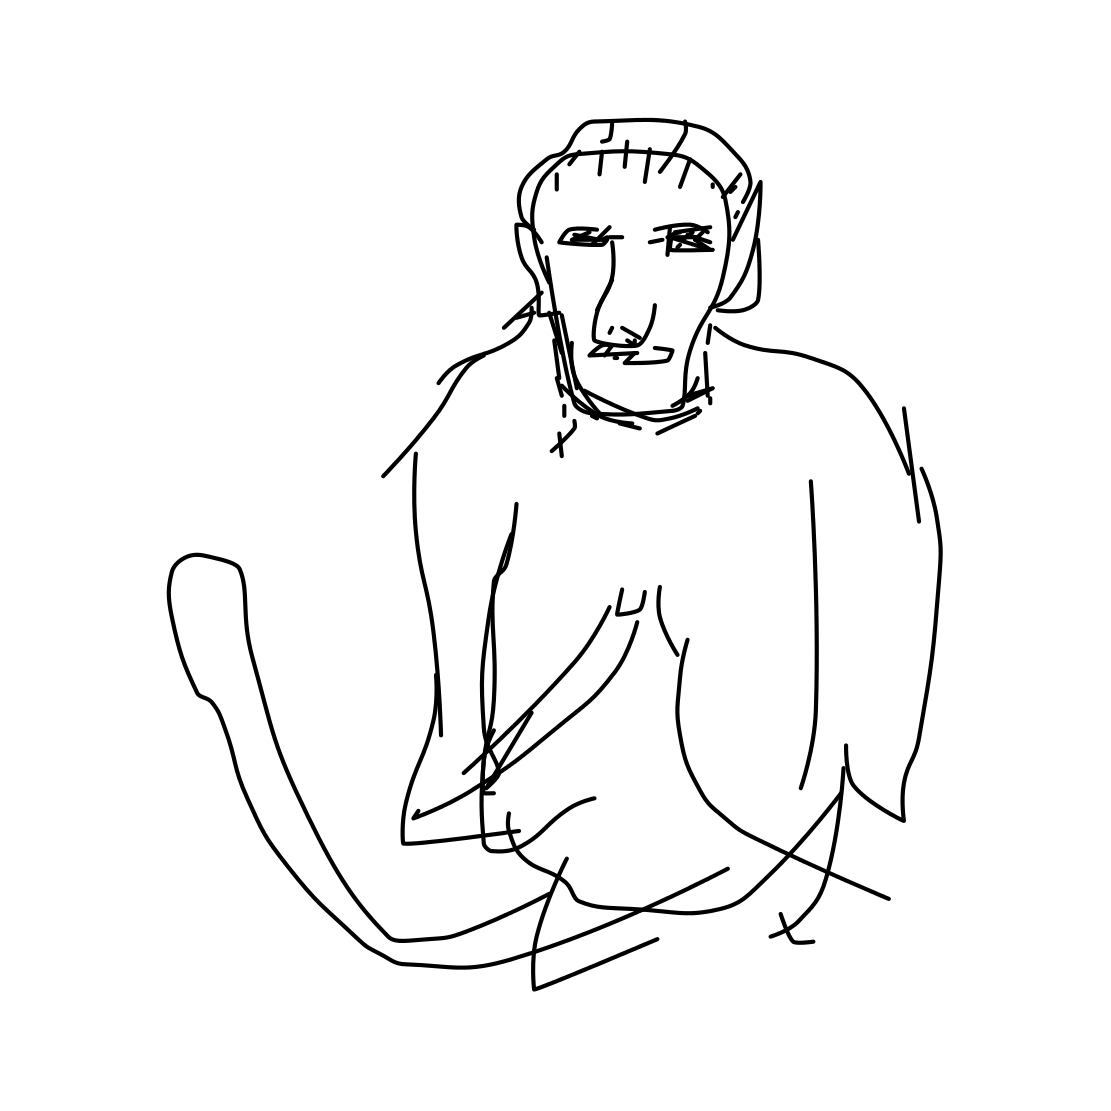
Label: monkey